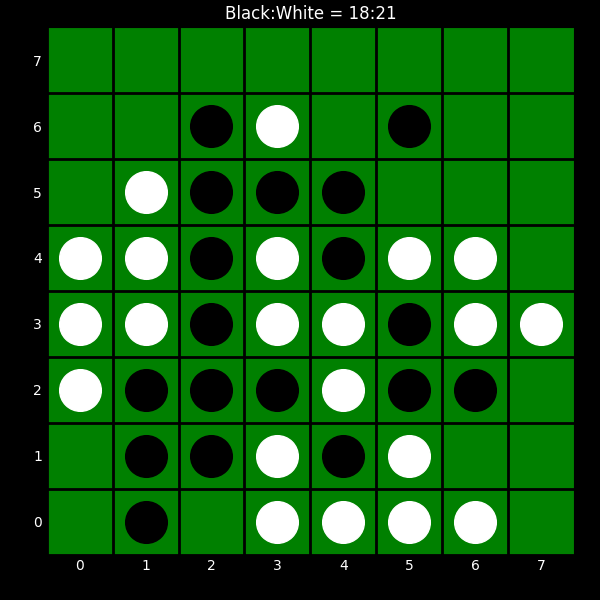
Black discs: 18
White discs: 21